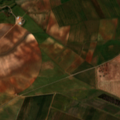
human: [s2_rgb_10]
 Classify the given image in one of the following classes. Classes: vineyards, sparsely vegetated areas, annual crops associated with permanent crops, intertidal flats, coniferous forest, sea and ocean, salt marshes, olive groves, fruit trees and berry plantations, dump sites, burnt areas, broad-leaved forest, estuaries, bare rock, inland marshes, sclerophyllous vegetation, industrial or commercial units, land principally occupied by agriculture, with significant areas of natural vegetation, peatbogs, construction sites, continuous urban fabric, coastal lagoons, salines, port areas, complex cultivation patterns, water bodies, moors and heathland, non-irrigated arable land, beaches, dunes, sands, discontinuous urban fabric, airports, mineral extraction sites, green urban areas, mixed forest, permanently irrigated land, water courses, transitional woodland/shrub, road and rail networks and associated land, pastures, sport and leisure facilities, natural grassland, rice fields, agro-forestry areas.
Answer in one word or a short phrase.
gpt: continuous urban fabric